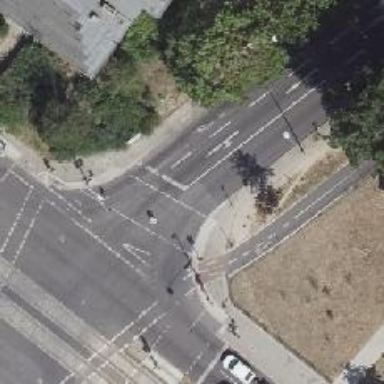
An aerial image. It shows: Road with traffic signals.